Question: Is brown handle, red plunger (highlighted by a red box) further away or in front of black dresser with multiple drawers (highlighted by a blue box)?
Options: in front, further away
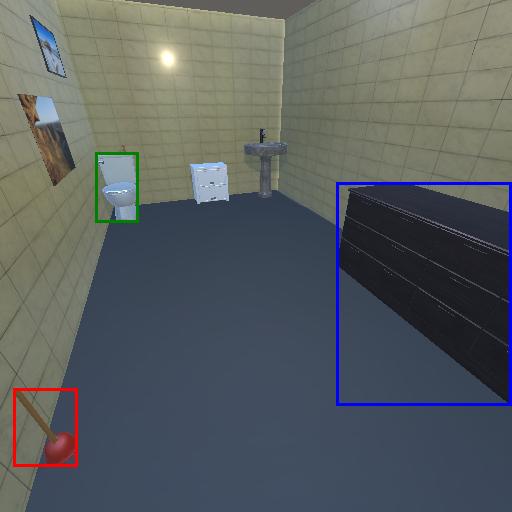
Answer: in front